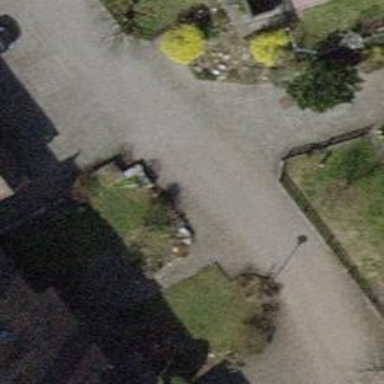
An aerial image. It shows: Living street.